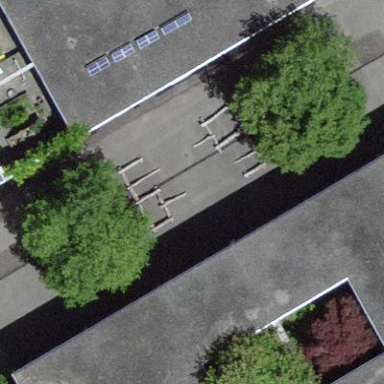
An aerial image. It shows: Building part with flat roof.